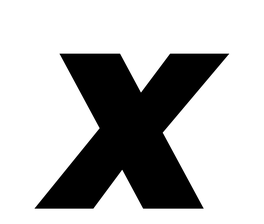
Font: Poppins-ExtraBoldItalic